【题型】填空题　【知识点】平面几何　【难度】hard
在一个三角形中，如果有两条中线互相垂直，我们把这样的三角形称为“中垂三角形”．如果$\triangle ABC$是“中垂三角形”，$AD$、$BE$、$CF$是中线，$\angle DAB=30^\circ$，$AB=4$，那么$BC$的长为\underline{\quad\quad}．
【解答】
\vspace{8pt}
\textbf{【答案】}$\sqrt{19}$或$2\sqrt{7}$

\vspace{5pt}
\textbf{【详解】}解：$\because$ $\triangle ABC$为“中垂三角形”，即$AD\perp BE$于点$P$，

又$\because$ $\angle DAB=30^\circ$，$AB=4$，

$\therefore$ $BP=\dfrac{1}{2}AB=2$，

$\therefore$ $AP=\sqrt{AB^2-BP^2}=\sqrt{4^2-2^2}=2\sqrt{3}$，

$\because$ $AD$、$BE$分别是中线，连接$DE$，

$\therefore$ $DE$是$\triangle ABC$的中位线，

$\therefore$ $DE\parallel AB$，

$\because$ $\angle ABP=\angle DEP$，$\angle BAP=\angle EDP$，

$\therefore$ $\triangle ABP\backsim\triangle DEP$，

$\therefore$ $\dfrac{DP}{AP}=\dfrac{DE}{AB}=\dfrac{1}{2}$，

$\therefore$ $DP=\dfrac{1}{2}AP=\sqrt{3}$，

在$\text{Rt}\triangle DPB$中，$DP^2+BP^2=DB^2$，

$\therefore$ $DB=\sqrt{DP^2+BP^2}=\sqrt{(\sqrt{3})^2+2^2}=\sqrt{7}$，

$\therefore$ $BC=2DB=2\sqrt{7}$；

如图，当$CF\perp AD$时，

同理可得，$PF=1$，$AP=\sqrt{3}$，$DP=\dfrac{1}{2}AP=\dfrac{\sqrt{3}}{2}$，

$PC=2PF=2$，

在$\text{Rt}\triangle DPC$中，$DP^2+CP^2=DC^2$，

$\therefore$ $DC=\sqrt{DP^2+CP^2}=\sqrt{\left(\dfrac{\sqrt{3}}{2}\right)^2+2^2}=\dfrac{\sqrt{19}}{2}$

$\therefore$ $BC=2DC=\sqrt{19}$；

如果$\triangle ABC$是“中垂三角形”，设三条中线相交于$P$，当$BF\perp CE$时，取$BF$中点$G$，连接$PG$，过$G$作$GH\perp AD$于$H$，

$\because$ $E$为$AB$中点，

$\therefore$ $BE=AE=\dfrac{1}{2}AB=2$，

$\because$ $G$为$EB$中点，

$\therefore$ $EG=\dfrac{1}{2}BE=1$，

又$BF\perp CE$，

$\therefore$ $PG=\dfrac{1}{2}BE=\dfrac{1}{2}\times\dfrac{1}{2}AB=1$，

$\because$ $GH\perp AD$，$AG=AE+EG=3$，$\angle DAB=30^\circ$

$\therefore$ $GH=\dfrac{1}{2}AG=\dfrac{3}{2}$，

$\therefore$ $GH>PG$，这与垂线段最短相矛盾，

$\therefore$ 不存在$CF\perp BE$；

综上，$BC$的长为$\sqrt{19}$或$2\sqrt{7}$．

故答案为：$\sqrt{19}$或$2\sqrt{7}$．

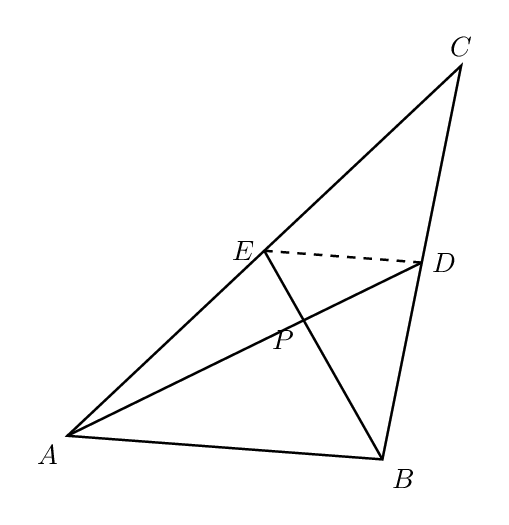
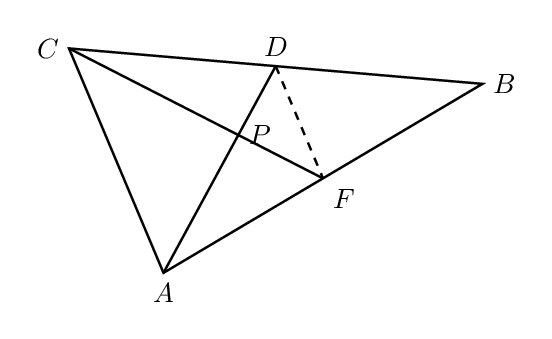
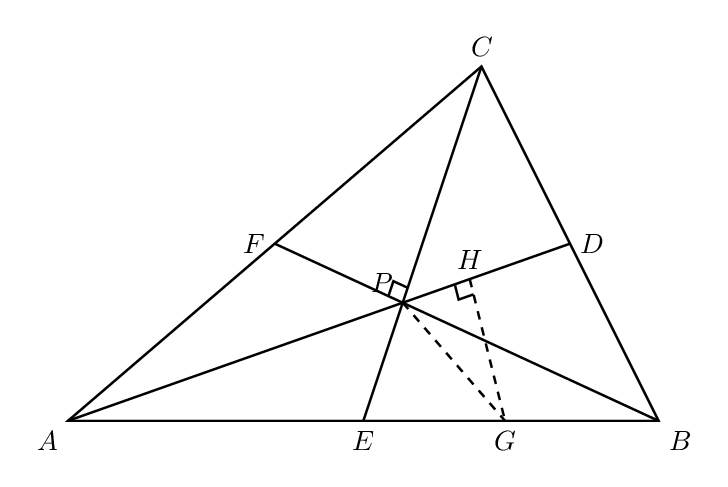